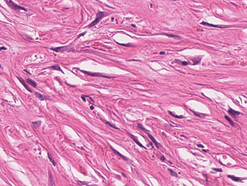
Tumor epithelial tissue: no
Tumor-associated stroma tissue: yes
Normal tissue: no